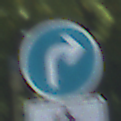
Verkehrszeichen: VorgeschriebeneFahrtrichtungRechts
Zusatzzeichen unten: EinspurigeFahrzeugeFrei3
Umgebung: Outdoor, RoadRail
Tageszeit: Midday
Wetter: Clear
Licht: Natural
Jahreszeit: NotSpecified
Kontrast: HighContrast